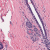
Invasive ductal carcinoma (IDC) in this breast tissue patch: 0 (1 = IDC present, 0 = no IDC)